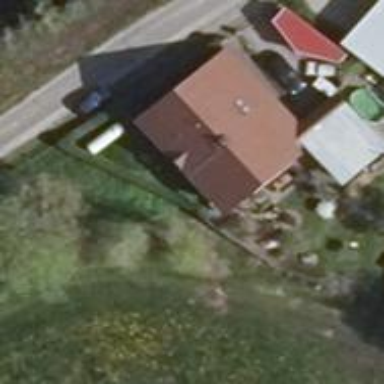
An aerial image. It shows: Building with gabled roof. The roof orientation is along the building.